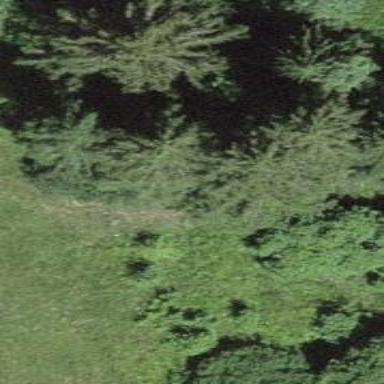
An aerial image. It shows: Forest area.